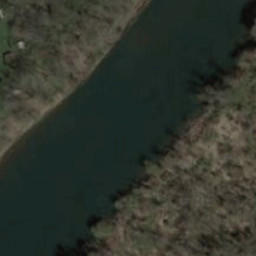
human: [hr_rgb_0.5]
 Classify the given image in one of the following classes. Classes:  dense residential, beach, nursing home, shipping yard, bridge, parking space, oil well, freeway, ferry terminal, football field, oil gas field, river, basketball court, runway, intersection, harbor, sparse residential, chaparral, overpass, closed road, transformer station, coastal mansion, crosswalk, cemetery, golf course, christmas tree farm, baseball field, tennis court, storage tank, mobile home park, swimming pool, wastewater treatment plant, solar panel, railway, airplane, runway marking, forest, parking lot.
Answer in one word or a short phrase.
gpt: river